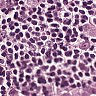
Metastatic tissue present: yes